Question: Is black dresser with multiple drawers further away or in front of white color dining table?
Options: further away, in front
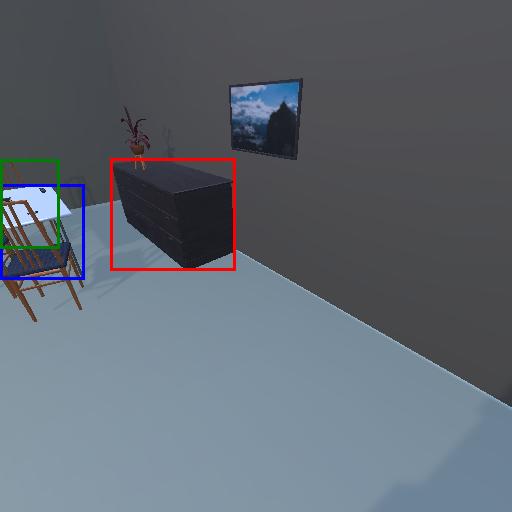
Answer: further away